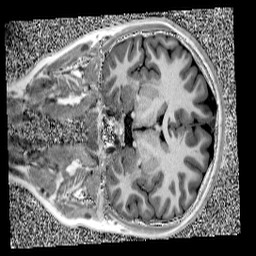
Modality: UNIT1
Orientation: coronal
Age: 11
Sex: female
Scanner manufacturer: siemens
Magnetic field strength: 3 T
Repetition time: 4 s
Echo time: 0.00303 s